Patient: sex M, age 60
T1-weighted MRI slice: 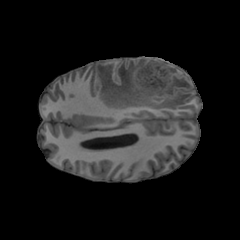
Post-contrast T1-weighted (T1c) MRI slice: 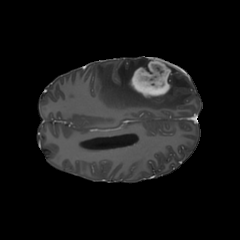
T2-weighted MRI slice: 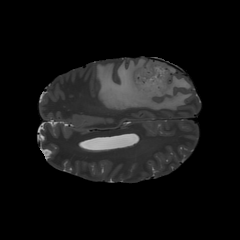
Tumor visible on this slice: yes
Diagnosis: Glioblastoma, IDH-wildtype
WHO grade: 4